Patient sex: M
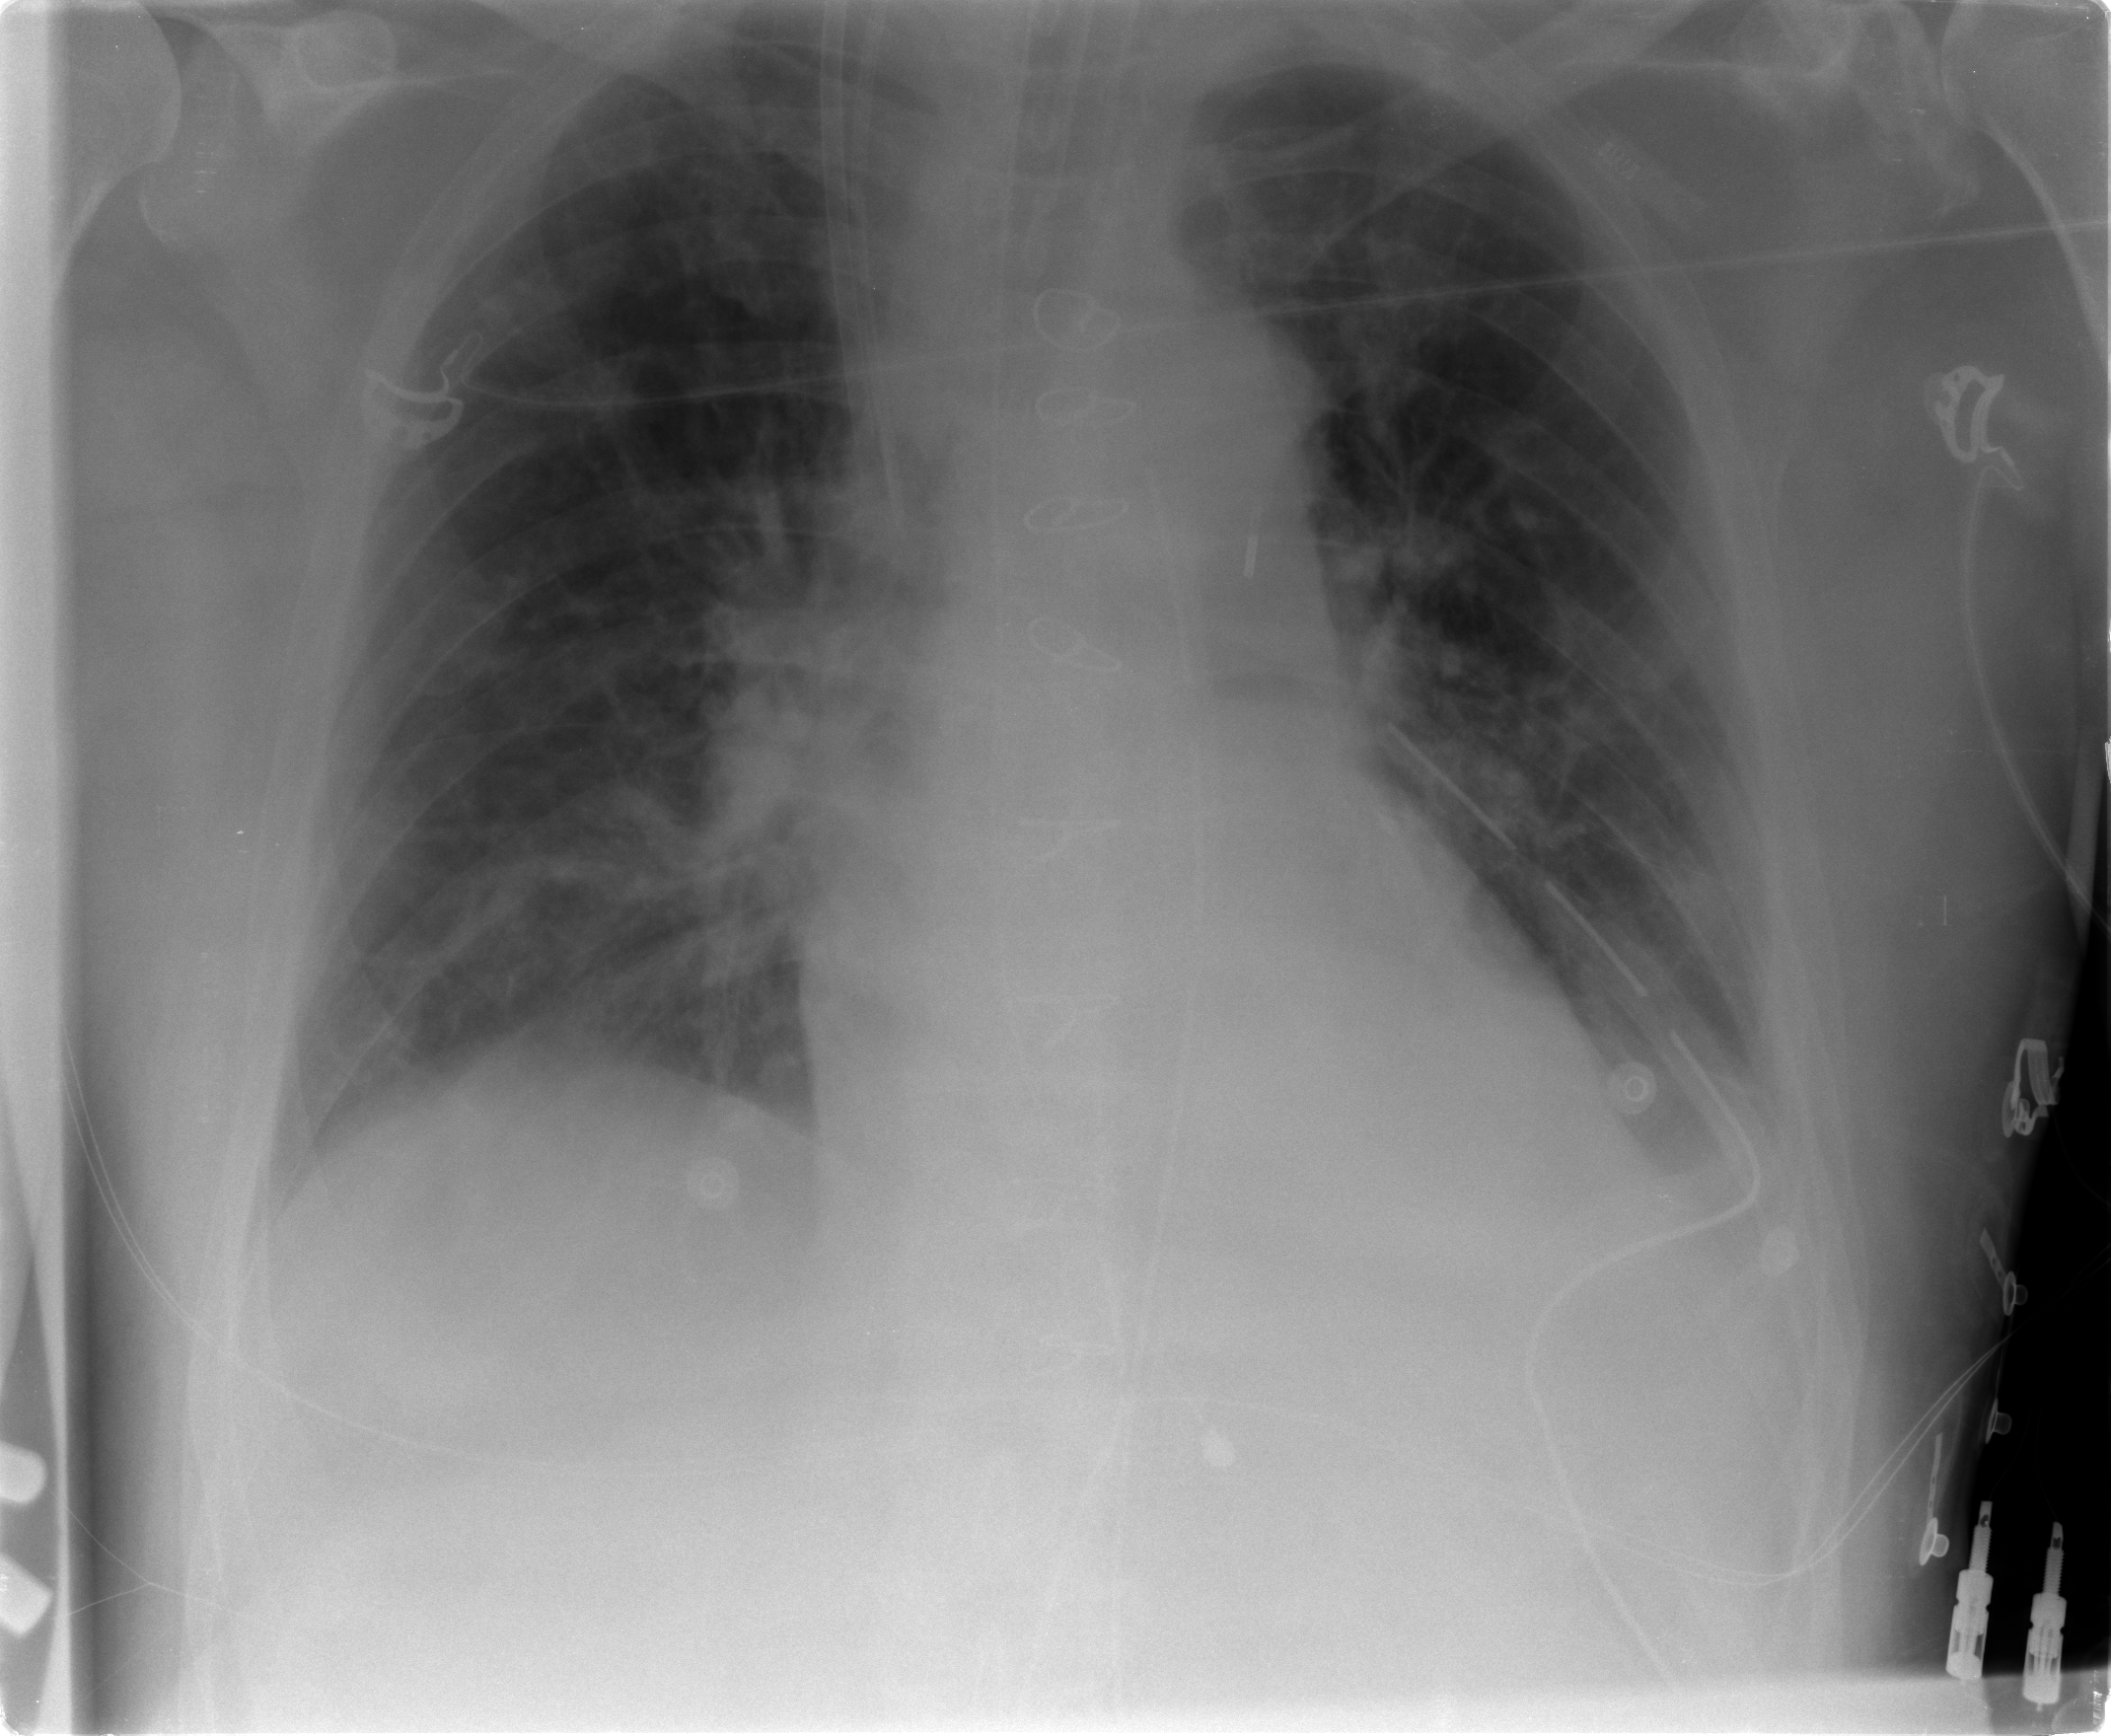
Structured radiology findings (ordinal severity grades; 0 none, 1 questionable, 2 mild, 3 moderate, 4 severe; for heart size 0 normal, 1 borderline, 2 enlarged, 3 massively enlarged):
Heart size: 0
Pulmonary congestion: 1
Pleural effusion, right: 0
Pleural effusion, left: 1
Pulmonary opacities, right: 0
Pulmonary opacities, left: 0
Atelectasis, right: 2
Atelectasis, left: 2